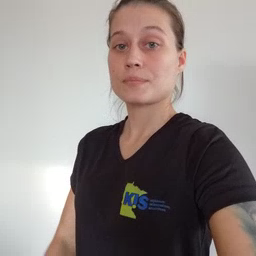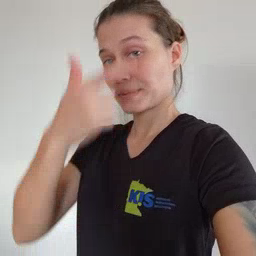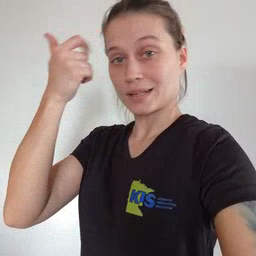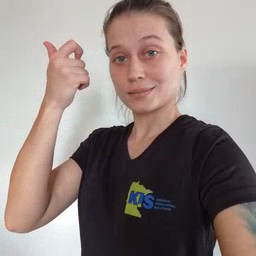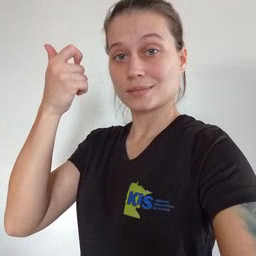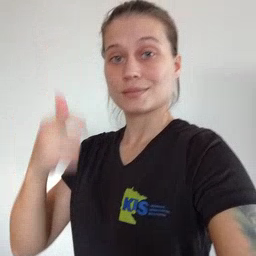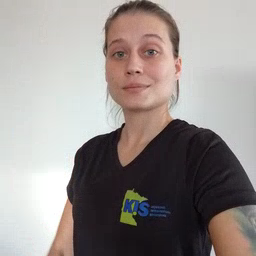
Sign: because